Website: crate-barrel
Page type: newsletter-management
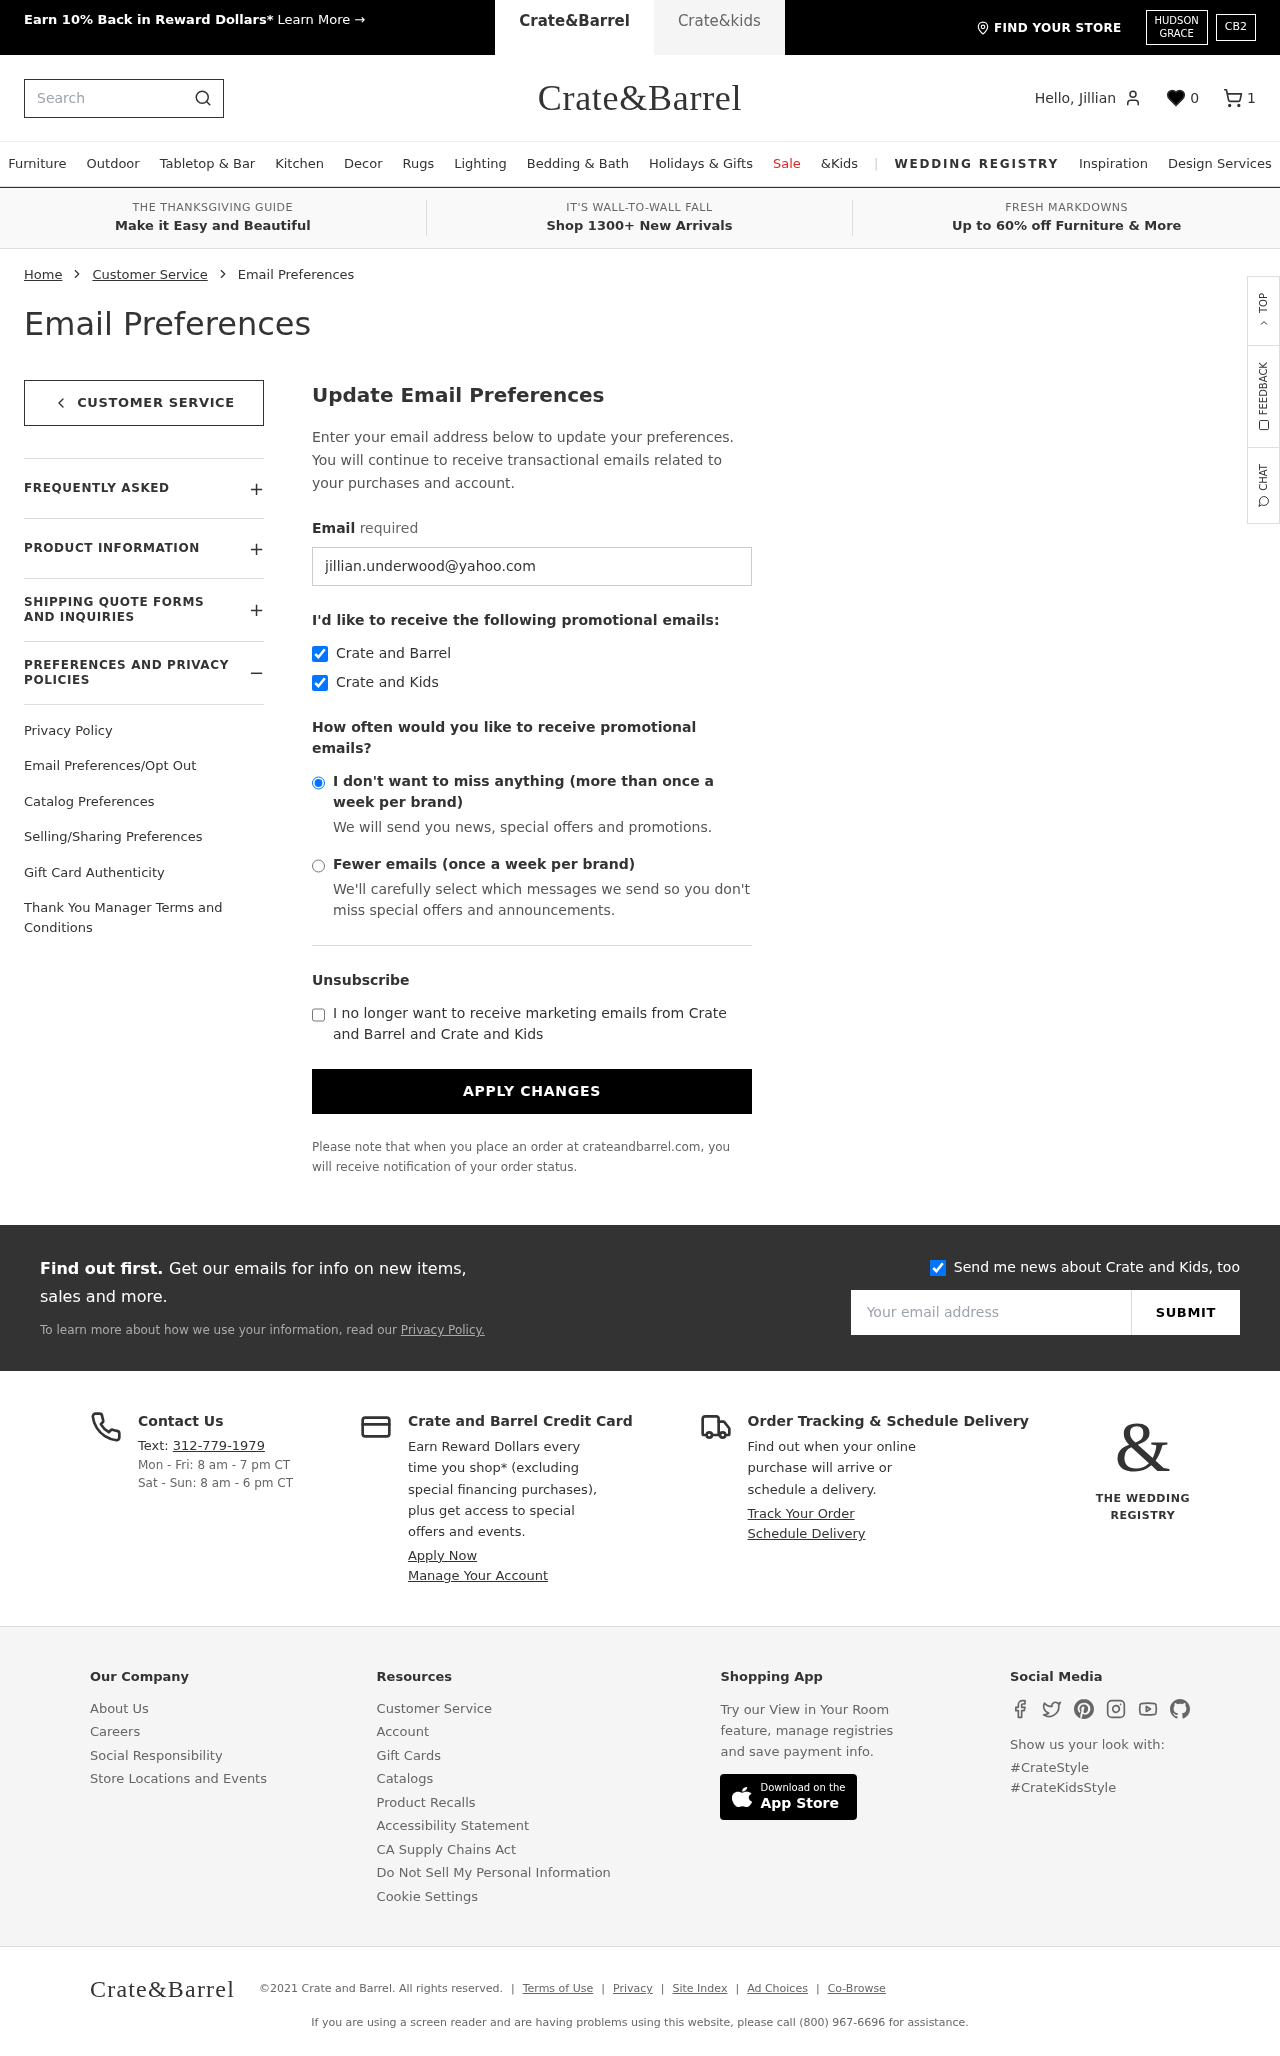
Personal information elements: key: PII_EMAIL
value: jillian.underwood@yahoo.com
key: PII_FIRSTNAME
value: Jillian
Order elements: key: ORDER_NUM_ITEMS
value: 1
Search elements: key: HEADER_SEARCH
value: Search
Other elements: key: FAVORITES_COUNT
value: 0